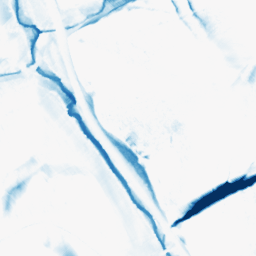
Category: morphological
Decomposition family: morphological_diamond
Decomposition parameters: operation: closing
radius: 15
Upsampling method: cubic_mitchell
Upsampling parameters: scale: 4
Upsampling scale: 4